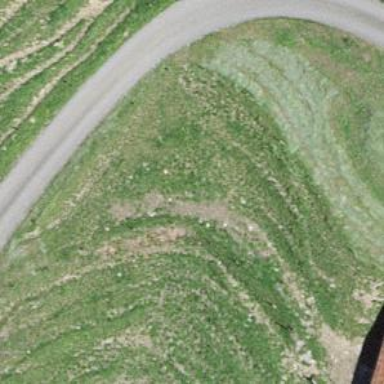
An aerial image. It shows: Grassy track with grade5 tracktype.